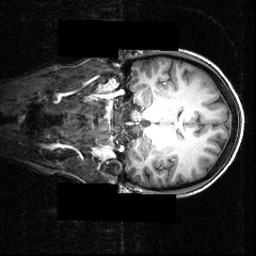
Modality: T1w
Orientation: coronal
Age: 27
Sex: female
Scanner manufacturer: siemens
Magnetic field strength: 3.951 T
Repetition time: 1.5 s
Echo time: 0.00335 s